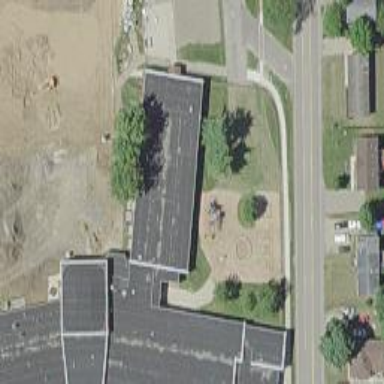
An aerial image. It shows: School building.